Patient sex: M
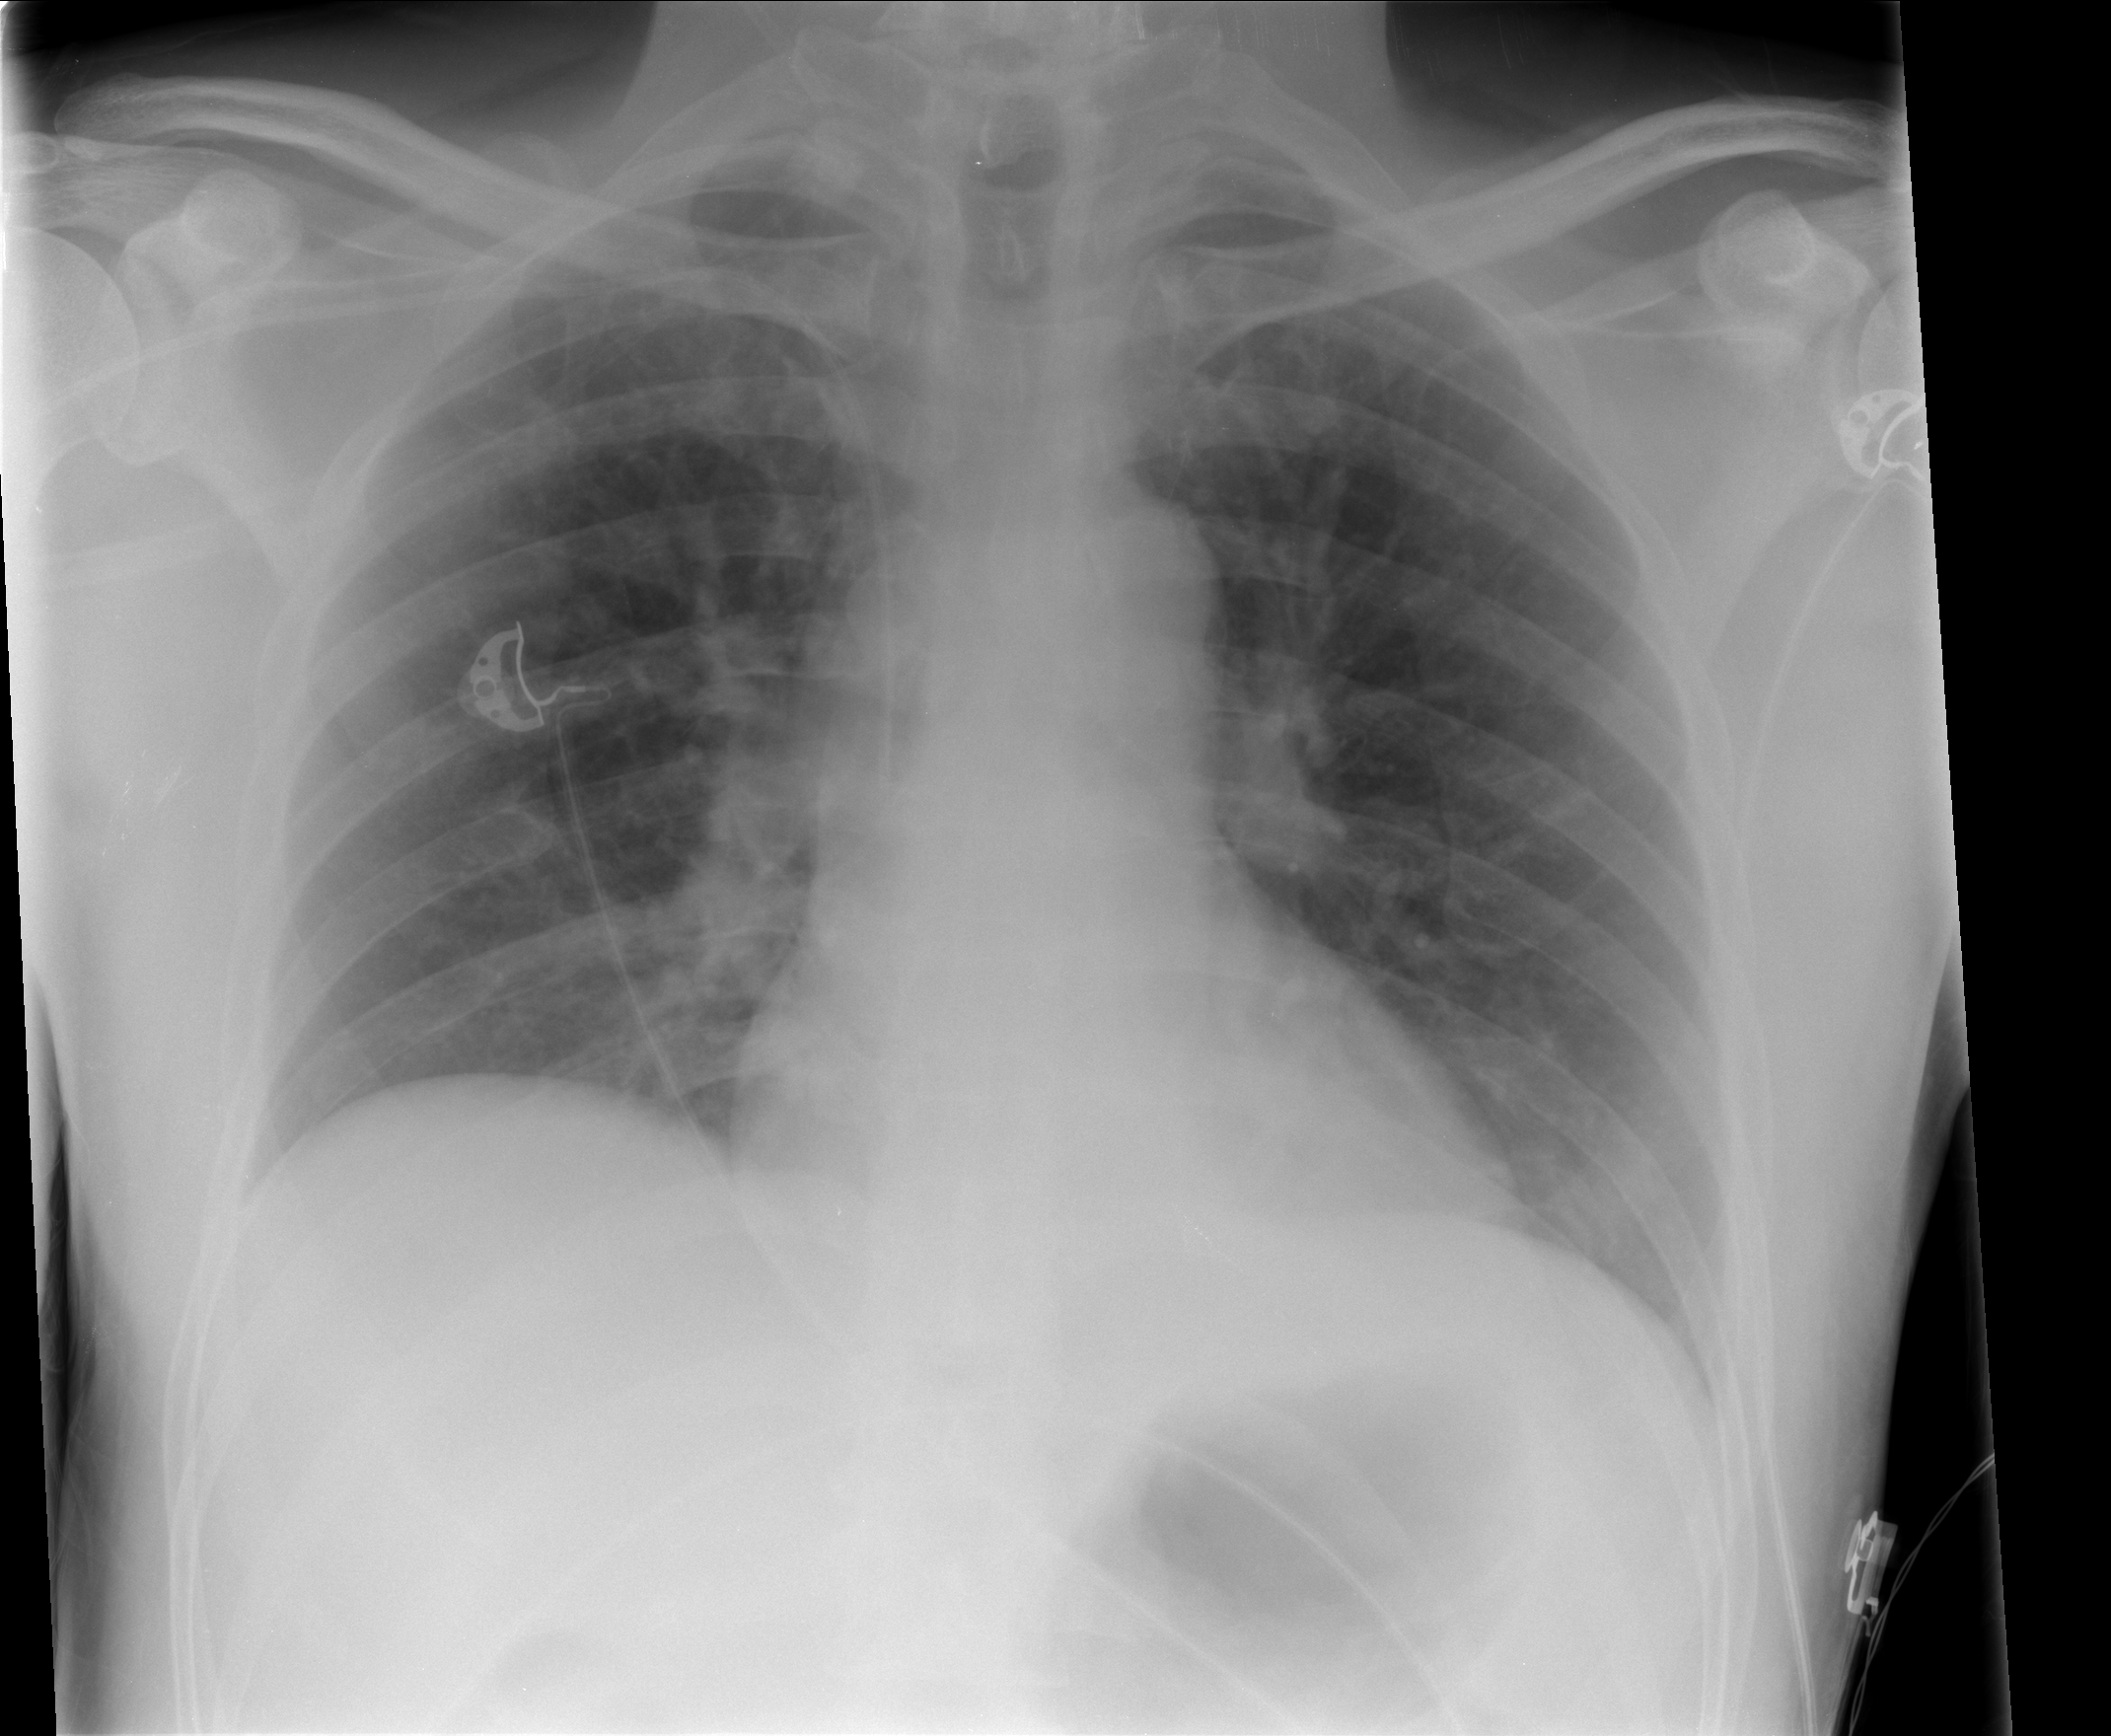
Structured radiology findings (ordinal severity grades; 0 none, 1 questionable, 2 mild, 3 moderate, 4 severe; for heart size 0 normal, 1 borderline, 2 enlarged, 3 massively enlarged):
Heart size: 0
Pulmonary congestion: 2
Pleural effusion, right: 0
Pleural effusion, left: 0
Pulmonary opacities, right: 0
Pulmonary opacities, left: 0
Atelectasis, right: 0
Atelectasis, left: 0